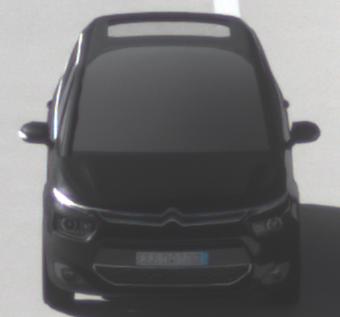
Make: Citroen
Model: Grand C4 Picasso VTi 120
Detailed model: Grand C4 Picasso (II)
Model produced from: 2013/10
Model produced until: 2015/02
Doors: 5
Color: black
Road condition: dry road
Daytime: morning or afternoon
Contrast: high contrast